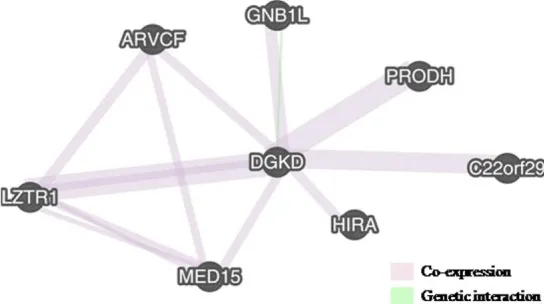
Interactions between DGKD and the genes located in 22q11.2, as shown by GENEMania. DGKD shows a co-expression with seven genes in 22q11.2 (PRODH, HIRA, GNB1L, C22orf29, ARVCF, MED15, and LZTR1) (pink lines) and functionally interacts with GNB1L (green line).
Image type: chart (chart)